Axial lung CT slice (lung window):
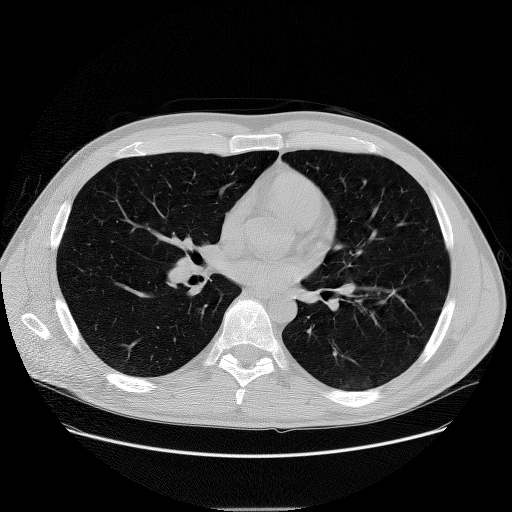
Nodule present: no